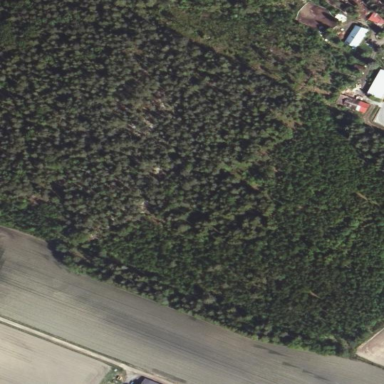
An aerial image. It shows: Forest area.